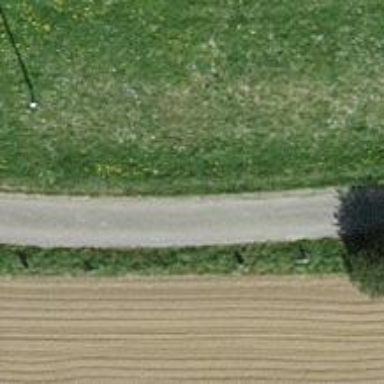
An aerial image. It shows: Well-maintained track road of grade 1.